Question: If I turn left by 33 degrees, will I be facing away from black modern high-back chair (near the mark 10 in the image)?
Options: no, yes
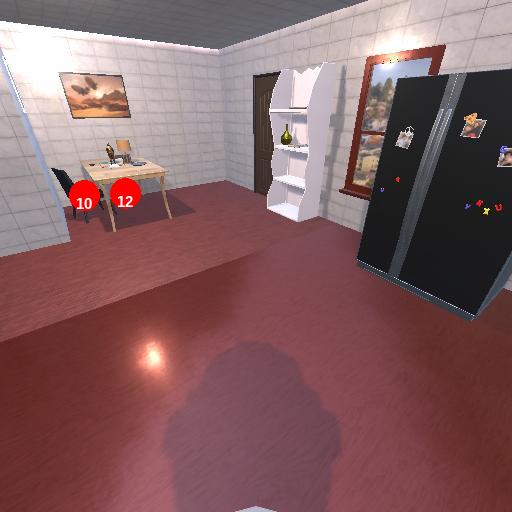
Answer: no